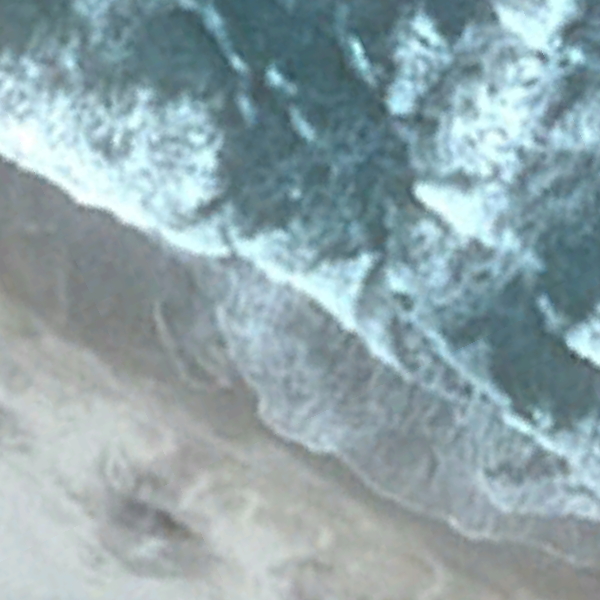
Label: Beach